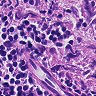
Metastatic tissue present: yes